Question: How can I make this style with the help of CSS3? I know how to do the rounded corners but I need to design a small cut off as show in the attached image here too. How can I make this?

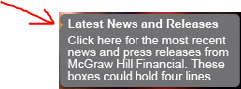
Answer: If I didn't misunderstood ... it's just an easy example.
an example: <URL>
'''
.cnt{
background-image: url('myimage');
background-repeat:none;
background-color:#xxxxxx;
}
.ff, .ss{
border-radius:x px;
}
.ff{
border-bottom-right-radius: 0px;
}
.ss{
border-top-right-radius: 0px;
height:x px;
}
<div class="cnt">
<div class="ff">Latest news....</div>
<div class="ss">Click here...</div>
</div>
'''